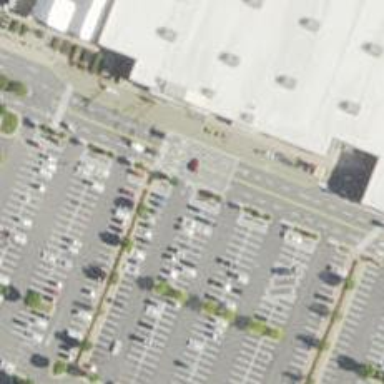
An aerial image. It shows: Parking space is available.